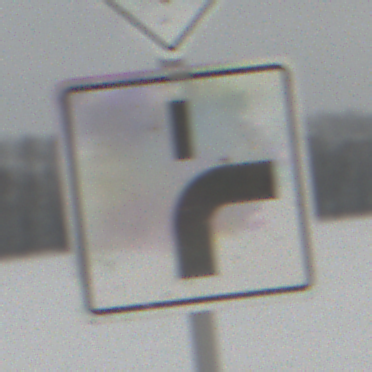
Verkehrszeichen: VerlaufVorfahrtsstrasse8
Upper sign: Vorfahrtsstrasse
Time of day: MorningAfternoon
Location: Outdoor (Nature)
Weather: Overcast
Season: Winter
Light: Natural